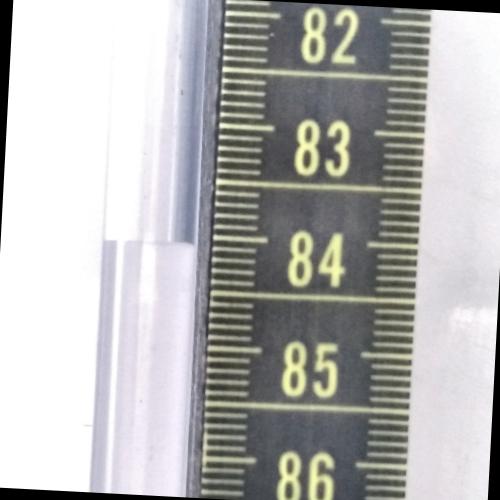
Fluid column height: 84.1 cm